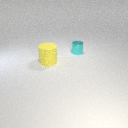
small cyan metal cylinder behind large yellow rubber cylinder